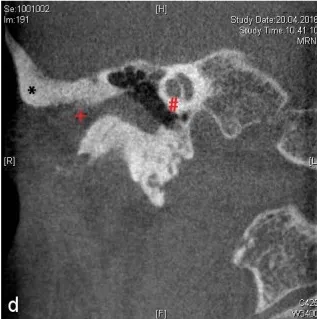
Preoperative cone beam computerized tomography (CBCT) imaging. D: Coronal section. Black asterisk indicating planned second cranial implant position, red plus marking the external meatus acusticus, and red diamond showing the cochlea.
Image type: radiology (ct)